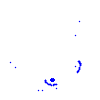
Particle: kaon